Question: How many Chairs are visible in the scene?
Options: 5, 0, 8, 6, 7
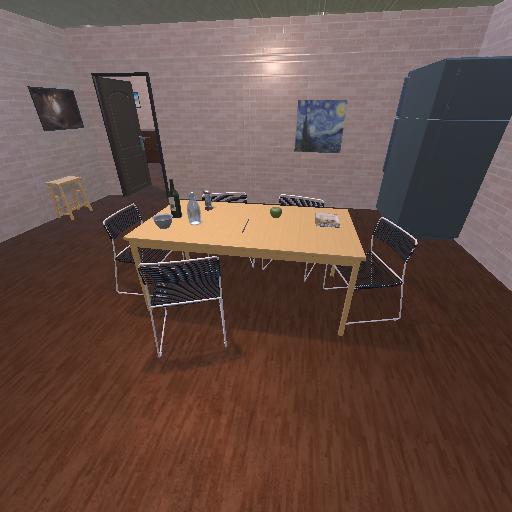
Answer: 5